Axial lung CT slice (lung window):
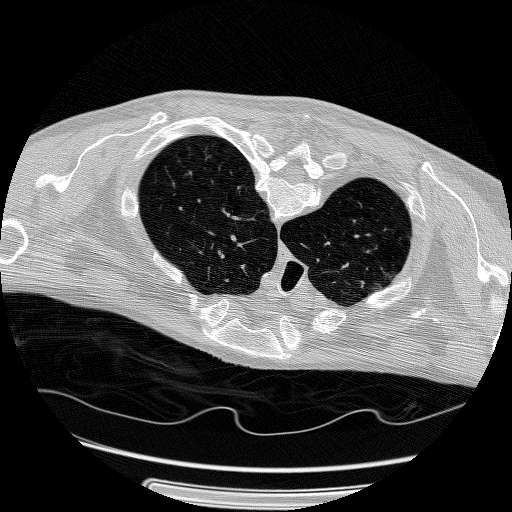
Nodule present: no